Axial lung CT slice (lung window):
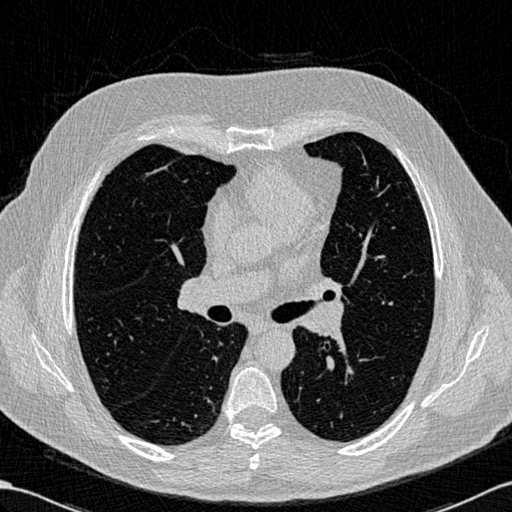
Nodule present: no